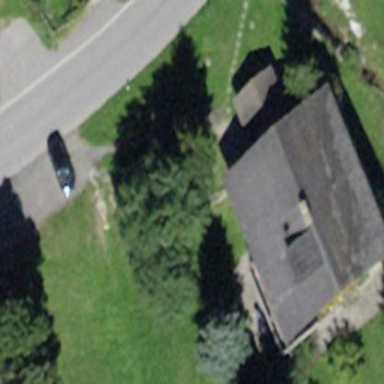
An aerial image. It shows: Building with tile roof.